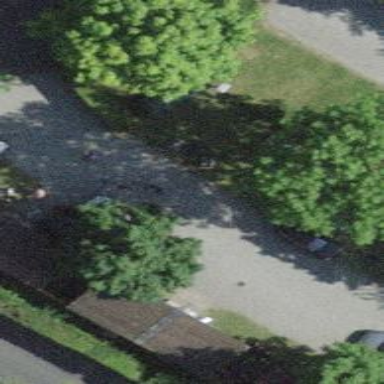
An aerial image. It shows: Camping pitch for tourists.